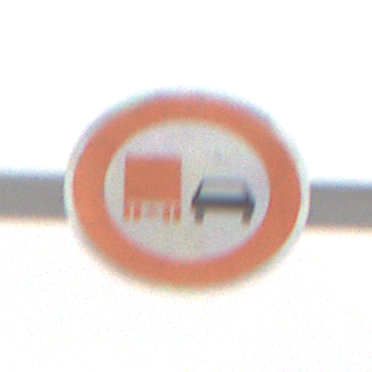
Verkehrszeichen: UeberholverbotKraftfahrzeuge
Umgebung: Outdoor, Nature
Tageszeit: MorningAfternoon
Wetter: Overcast
Licht: Natural
Jahreszeit: Winter
Kontrast: LowContrast